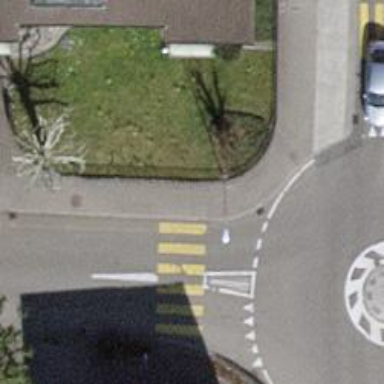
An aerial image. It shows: Sidewalk along the footway.